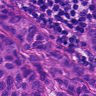
Metastatic tissue present: yes